Field crop: maize
Growth stage: 2
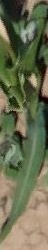
Species: maize